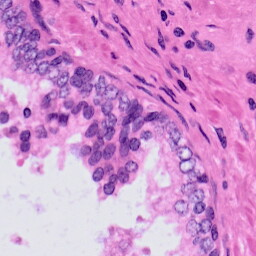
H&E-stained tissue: Prostate